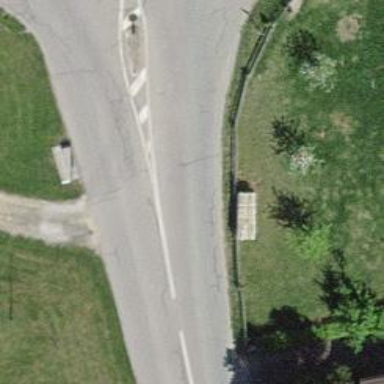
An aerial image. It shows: Bus stop with stop position for public transport.